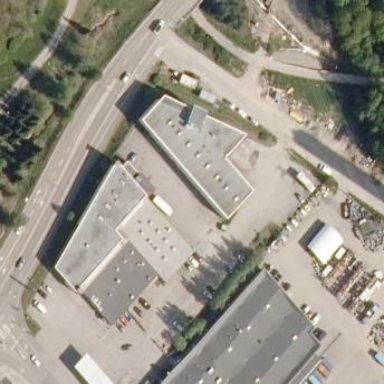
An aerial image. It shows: Industrial building with flat roof.